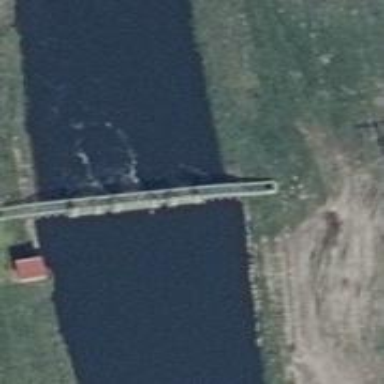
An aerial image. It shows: Footway bridge with metal surface.